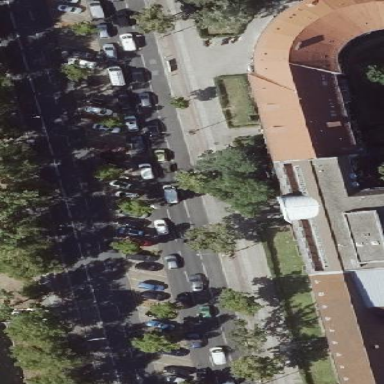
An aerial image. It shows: Parking available on the street side.